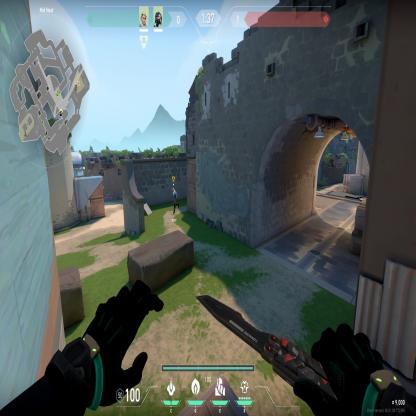
Label: teammate